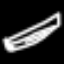
Label: pencil